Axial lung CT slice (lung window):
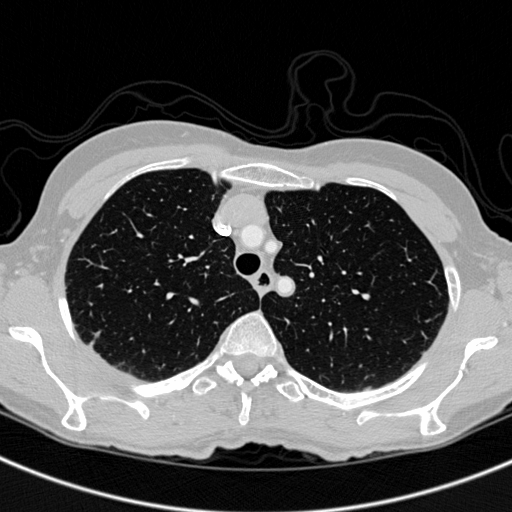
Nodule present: no